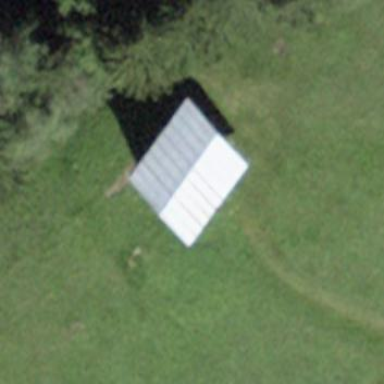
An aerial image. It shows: Shed.